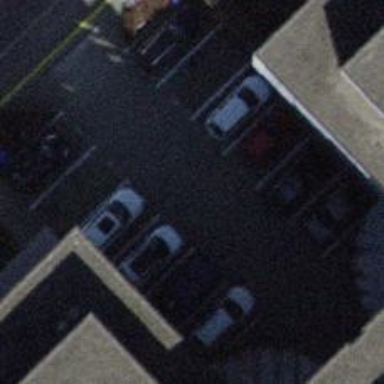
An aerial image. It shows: Parking area with surface.